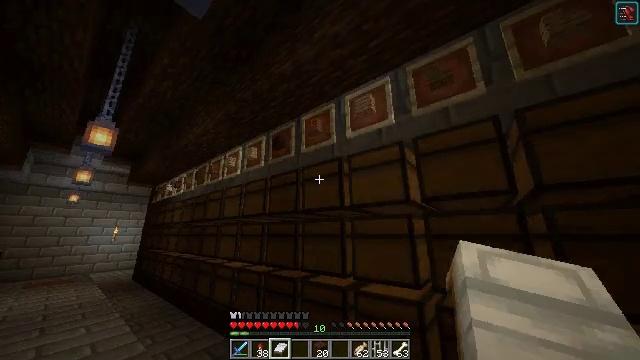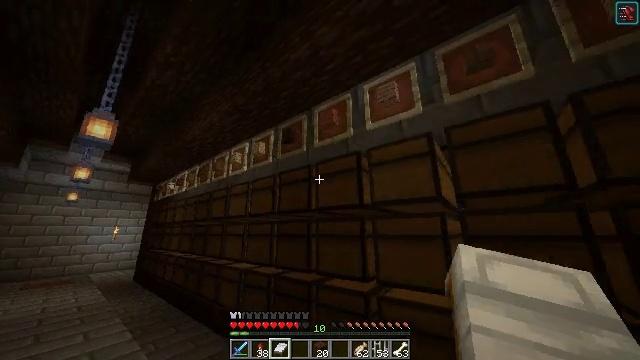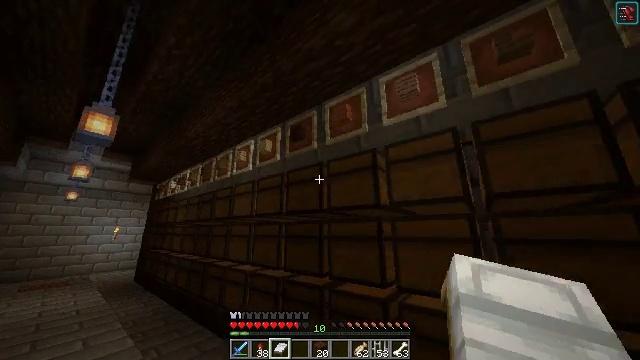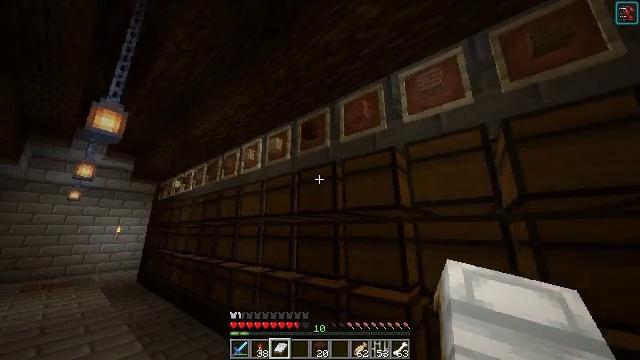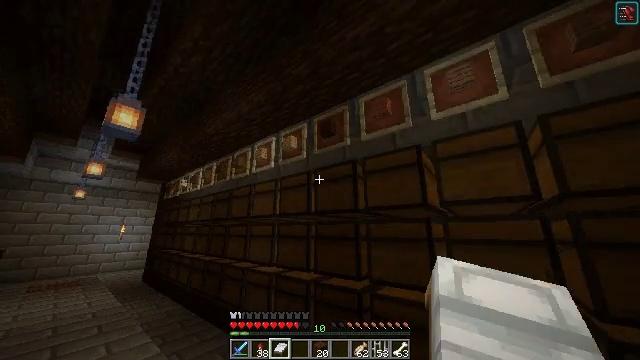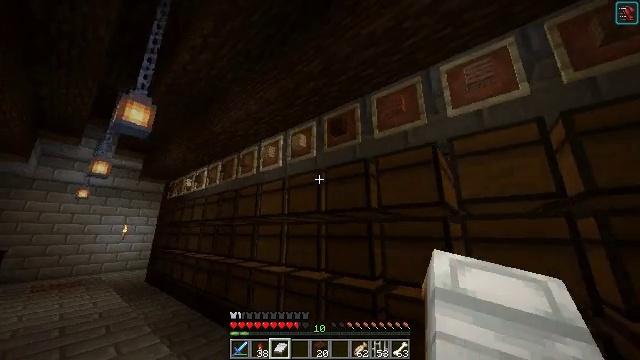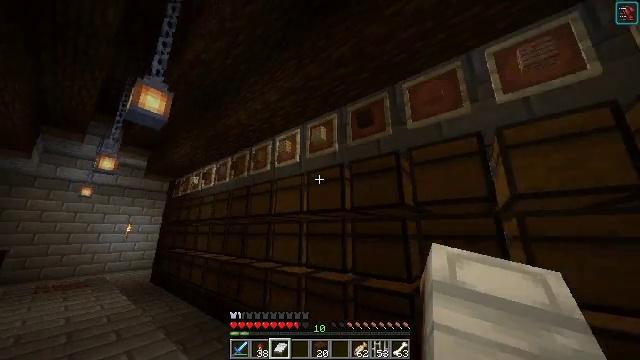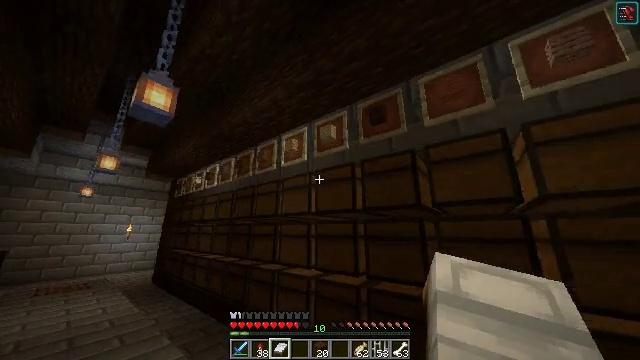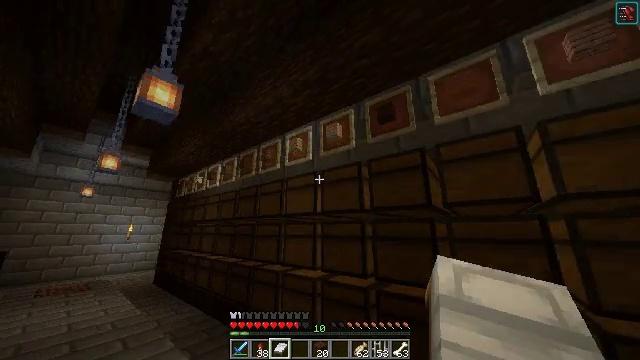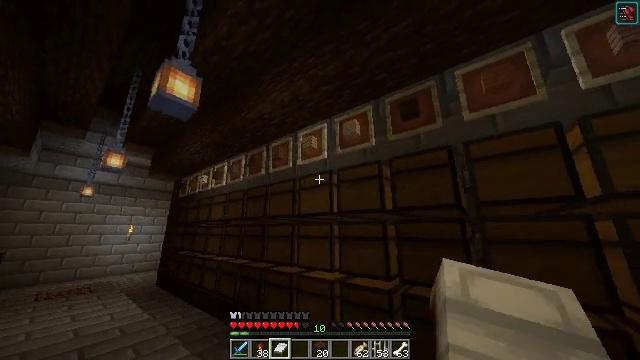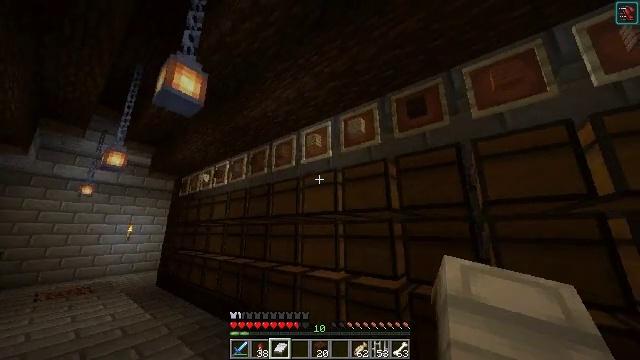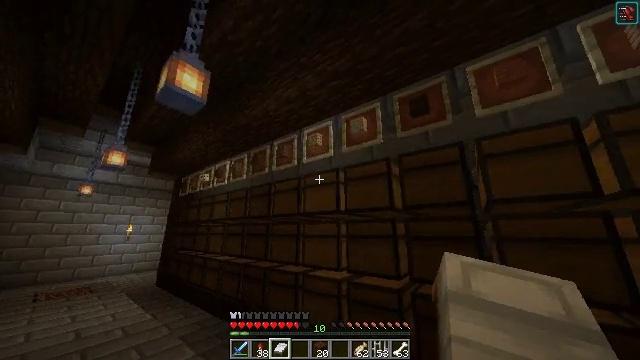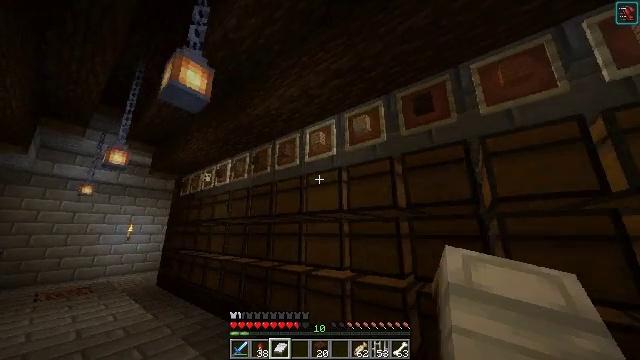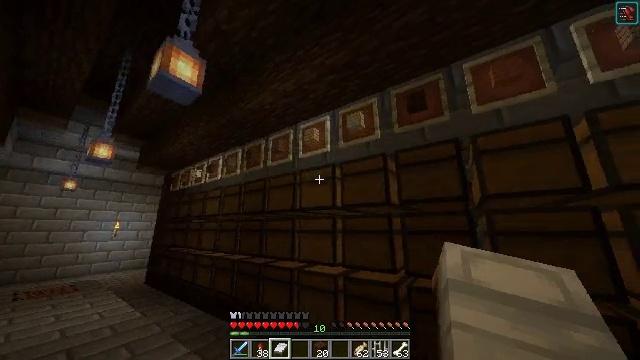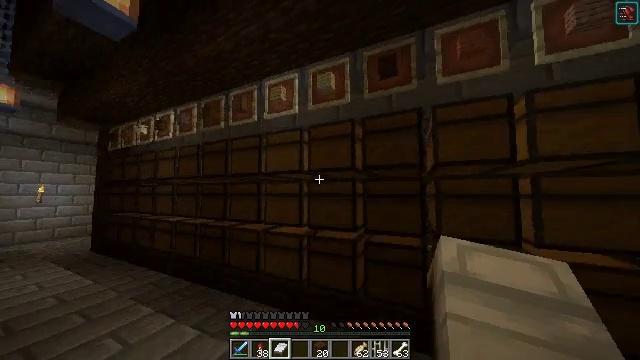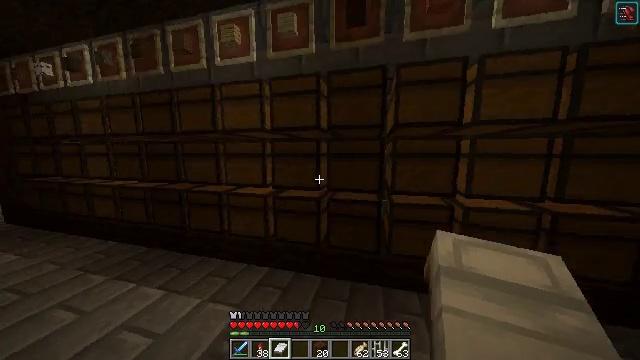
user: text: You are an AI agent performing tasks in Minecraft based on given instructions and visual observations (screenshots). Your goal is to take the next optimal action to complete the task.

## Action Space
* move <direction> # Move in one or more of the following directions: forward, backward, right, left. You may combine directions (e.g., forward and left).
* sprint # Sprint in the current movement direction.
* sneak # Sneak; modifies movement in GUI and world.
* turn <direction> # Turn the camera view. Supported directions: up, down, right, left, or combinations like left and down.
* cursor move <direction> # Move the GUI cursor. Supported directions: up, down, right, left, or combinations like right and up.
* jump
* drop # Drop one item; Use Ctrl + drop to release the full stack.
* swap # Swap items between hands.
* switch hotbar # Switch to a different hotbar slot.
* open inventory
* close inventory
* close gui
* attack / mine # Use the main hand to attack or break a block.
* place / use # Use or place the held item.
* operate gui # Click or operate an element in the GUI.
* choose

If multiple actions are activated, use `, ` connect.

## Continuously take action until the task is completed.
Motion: motion action
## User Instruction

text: Craft a dark oak trapdoor in the crafting table.
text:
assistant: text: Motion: move forward and move left
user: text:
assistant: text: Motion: move left
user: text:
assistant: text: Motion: move left
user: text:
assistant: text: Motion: move left
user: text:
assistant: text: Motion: move forward and move left
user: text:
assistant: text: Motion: move forward and move left
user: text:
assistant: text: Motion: move forward and move left
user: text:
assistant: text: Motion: move left
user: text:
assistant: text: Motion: no_op
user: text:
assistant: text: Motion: no_op
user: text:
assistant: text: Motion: no_op
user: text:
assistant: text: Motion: no_op
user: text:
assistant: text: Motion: turn right
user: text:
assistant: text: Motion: turn right and down
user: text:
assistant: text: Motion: turn right and down
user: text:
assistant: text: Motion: turn right and down
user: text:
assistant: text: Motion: turn right
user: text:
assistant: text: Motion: turn right
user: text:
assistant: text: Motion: no_op
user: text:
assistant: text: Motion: no_op
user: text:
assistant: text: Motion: turn down
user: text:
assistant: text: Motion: use / place
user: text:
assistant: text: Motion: use / place
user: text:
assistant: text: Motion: no_op
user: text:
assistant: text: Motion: no_op
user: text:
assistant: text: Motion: no_op
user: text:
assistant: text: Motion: open gui
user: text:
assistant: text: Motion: no_op
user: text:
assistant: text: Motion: sneak, cursor move left and down
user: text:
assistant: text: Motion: sneak, cursor move down